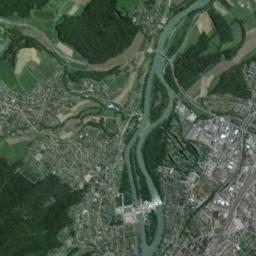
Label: river